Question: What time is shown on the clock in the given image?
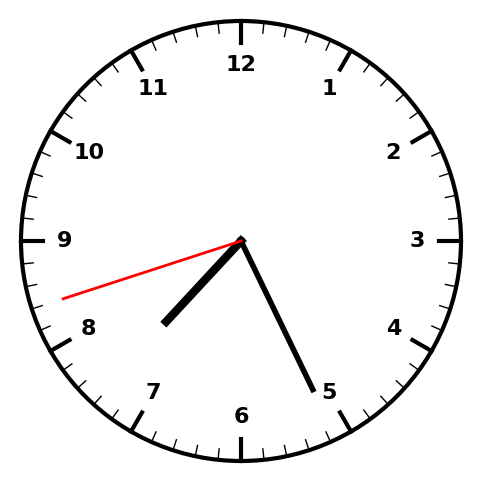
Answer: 07:25:42